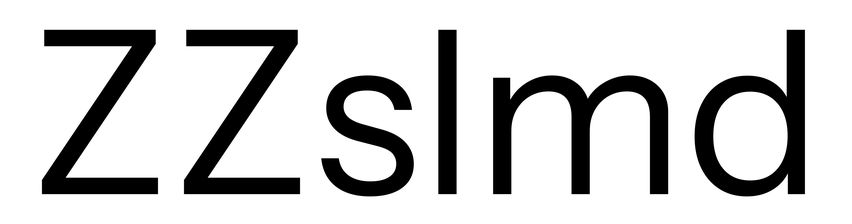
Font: InstrumentSans_Regular